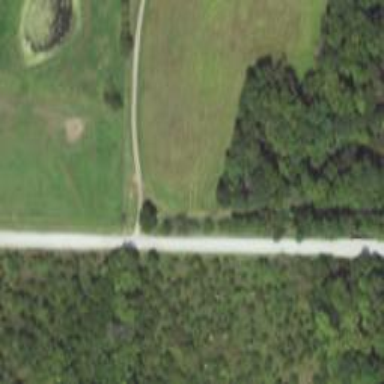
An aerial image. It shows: Unclassified road.